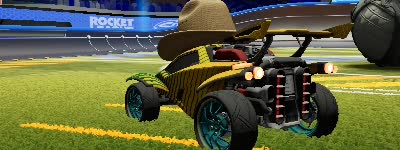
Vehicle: octane